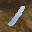
Label: 1